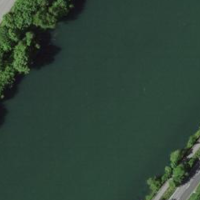
EUNIS habitat code: 15
Species observed at this site:
Convallaria majalis